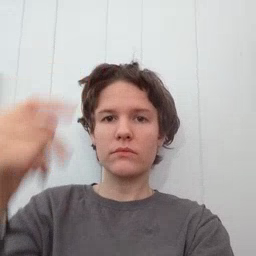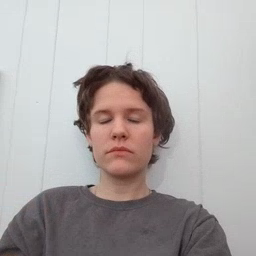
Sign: high